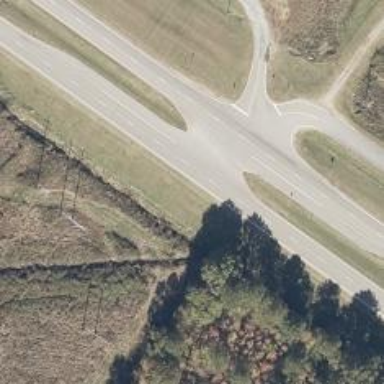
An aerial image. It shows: Expressway with dual carriageways made of asphalt at trunk level.